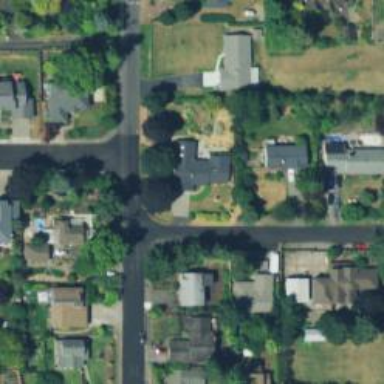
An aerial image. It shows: Residential road with asphalt surface. Sidewalk is present on the left side.